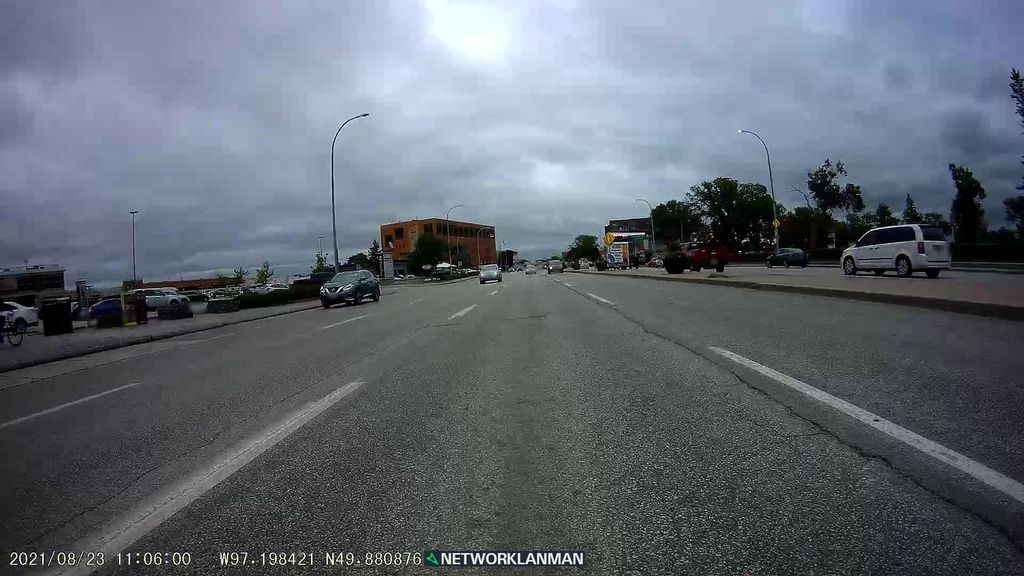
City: winnipeg